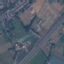
Land use / land cover class: Highway